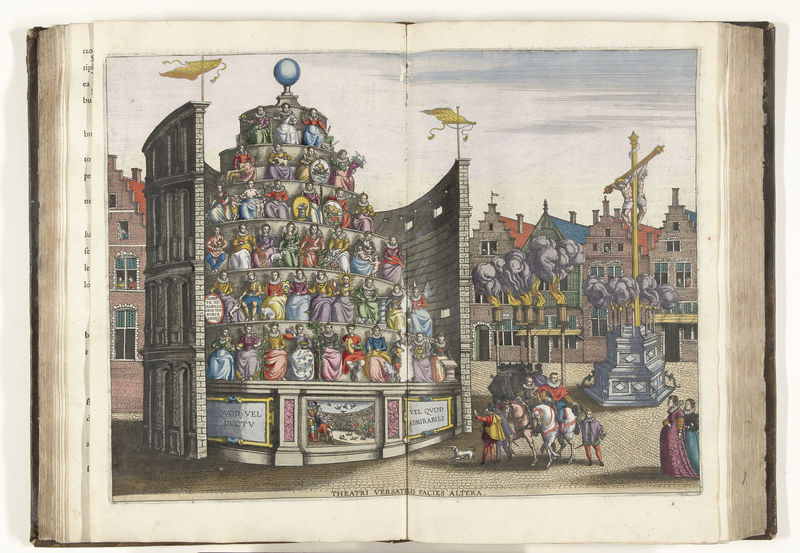
Titel: Theater van oorlog en vrede
Künstler: Pieter van der (I) Borcht
Standort: Amsterdam
Institution: Rijksmuseum
Schlagwörter: blau, feuer, mann, weiß, frauen, menschen, stadt, bunt, kleider, schwarz, straße, haus, hund, rot, fest, architektur, häuser, gold, adel, theater, pferd, pferde, reiter, turm, farbig, fahnen, tribüne, mauer, farbe, lila, backstein, markt, platz, brand, buch, burg, kreuz, flammen, festung, druck, illustration, jahrmarkt, ritter, puppen, buchdruck, kreuzigung, mittelalter, stadtmauer, marktplatz, tholos, freien, pyramide, neugier, babel, rundbau, lateinisch, fackeln, torte, doppelseite, golt, schaulust, doppelkreuz, ereigniss, dold, festpiel